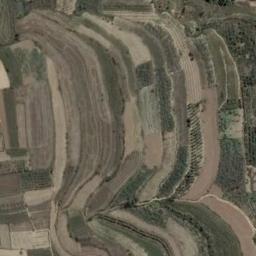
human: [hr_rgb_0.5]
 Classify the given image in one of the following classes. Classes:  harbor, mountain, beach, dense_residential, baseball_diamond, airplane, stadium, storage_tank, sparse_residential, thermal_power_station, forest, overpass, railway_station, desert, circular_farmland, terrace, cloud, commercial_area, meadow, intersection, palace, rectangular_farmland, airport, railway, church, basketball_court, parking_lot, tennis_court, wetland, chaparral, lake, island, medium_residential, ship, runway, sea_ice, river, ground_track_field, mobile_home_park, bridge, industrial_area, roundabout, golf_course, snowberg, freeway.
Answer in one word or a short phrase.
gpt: terrace